Question: Following my dataframe, using dput():
'''
structure(list(year = 1984:2007, ger.90.10.ratio = c(3.1, 3.09,
2.98, 2.93, 2.98, 2.96, 2.95, 3.12, 3.16, 3.13, 3.24, 3.3, 3.28,
3.24, 3.24, 3.17, 3.23, 3.31, 3.63, 3.69, 3.75, 3.91, 4.1, 3.99
), kanzler = c(1L, 1L, 1L, 1L, 1L, 1L, 1L, 1L, 1L, 1L, 1L, 1L,
1L, 1L, 1L, 2L, 2L, 2L, 2L, 2L, 2L, 2L, 1L, 1L), wahljahr = c(0L,
0L, 1L, 0L, 0L, 0L, 1L, 0L, 0L, 0L, 1L, 0L, 0L, 0L, 1L, 0L, 0L,
0L, 1L, 0L, 0L, 1L, 0L, 0L), us.90.10.ratio = c(9.55, 9.69, 10.09,
10.23, 10.21, 9.99, 10.12, 10.22, 10.34, 10.64, 10.57, 10.11,
10.33, 10.6, 10.44, 10.42, 10.58, 10.63, 10.75, 11.22, 11.08,
11.17, 11.08, 11.18), us.80.20.ratio = c(4.36, 4.38, 4.49, 4.48,
4.45, 4.44, 4.42, 4.51, 4.6, 4.65, 4.68, 4.52, 4.61, 4.64, 4.65,
4.62, 4.56, 4.65, 4.69, 4.83, 4.76, 4.78, 4.84, 4.93), ger.ratio.diff = c(NA,
-0.0100000000000002, -0.11, -0.0499999999999998, 0.0499999999999998,
-0.02, -0.00999999999999979, 0.17, 0.04, -0.0300000000000002,
0.11, 0.0599999999999996, -0.02, -0.0399999999999996, 0, -0.0700000000000003,
0.0600000000000001, 0.0800000000000001, 0.32, 0.0600000000000001,
0.0600000000000001, 0.16, 0.19, -0.109999999999999), ger.ratio.change = c(0,
-0.0100000000000002, -0.11, -0.0499999999999998, 0.0499999999999998,
-0.02, -0.00999999999999979, 0.17, 0.04, -0.0300000000000002,
0.11, 0.0599999999999996, -0.02, -0.0399999999999996, 0, -0.0700000000000003,
0.0600000000000001, 0.0800000000000001, 0.32, 0.0600000000000001,
0.0600000000000001, 0.16, 0.19, -0.109999999999999)), row.names = c(NA,
-24L), .Names = c("year", "ger.90.10.ratio", "kanzler", "wahljahr",
"us.90.10.ratio", "us.80.20.ratio", "ger.ratio.diff", "ger.ratio.change"
), class = "data.frame")
'''
What I want to do is to create a lineplot that changes the line style depending on the value of a third variable.
It should look like the following plot
In words:
In the above dataframe I would like to plot ger.90.10.ratio against year and change the style of the line depending on the values in the kanzler-column.
I have searched everywhere (maybe my google-fu is bad?) but I'd really like to know if that is possible in R.
Thanks for your help, greatly appreciated!
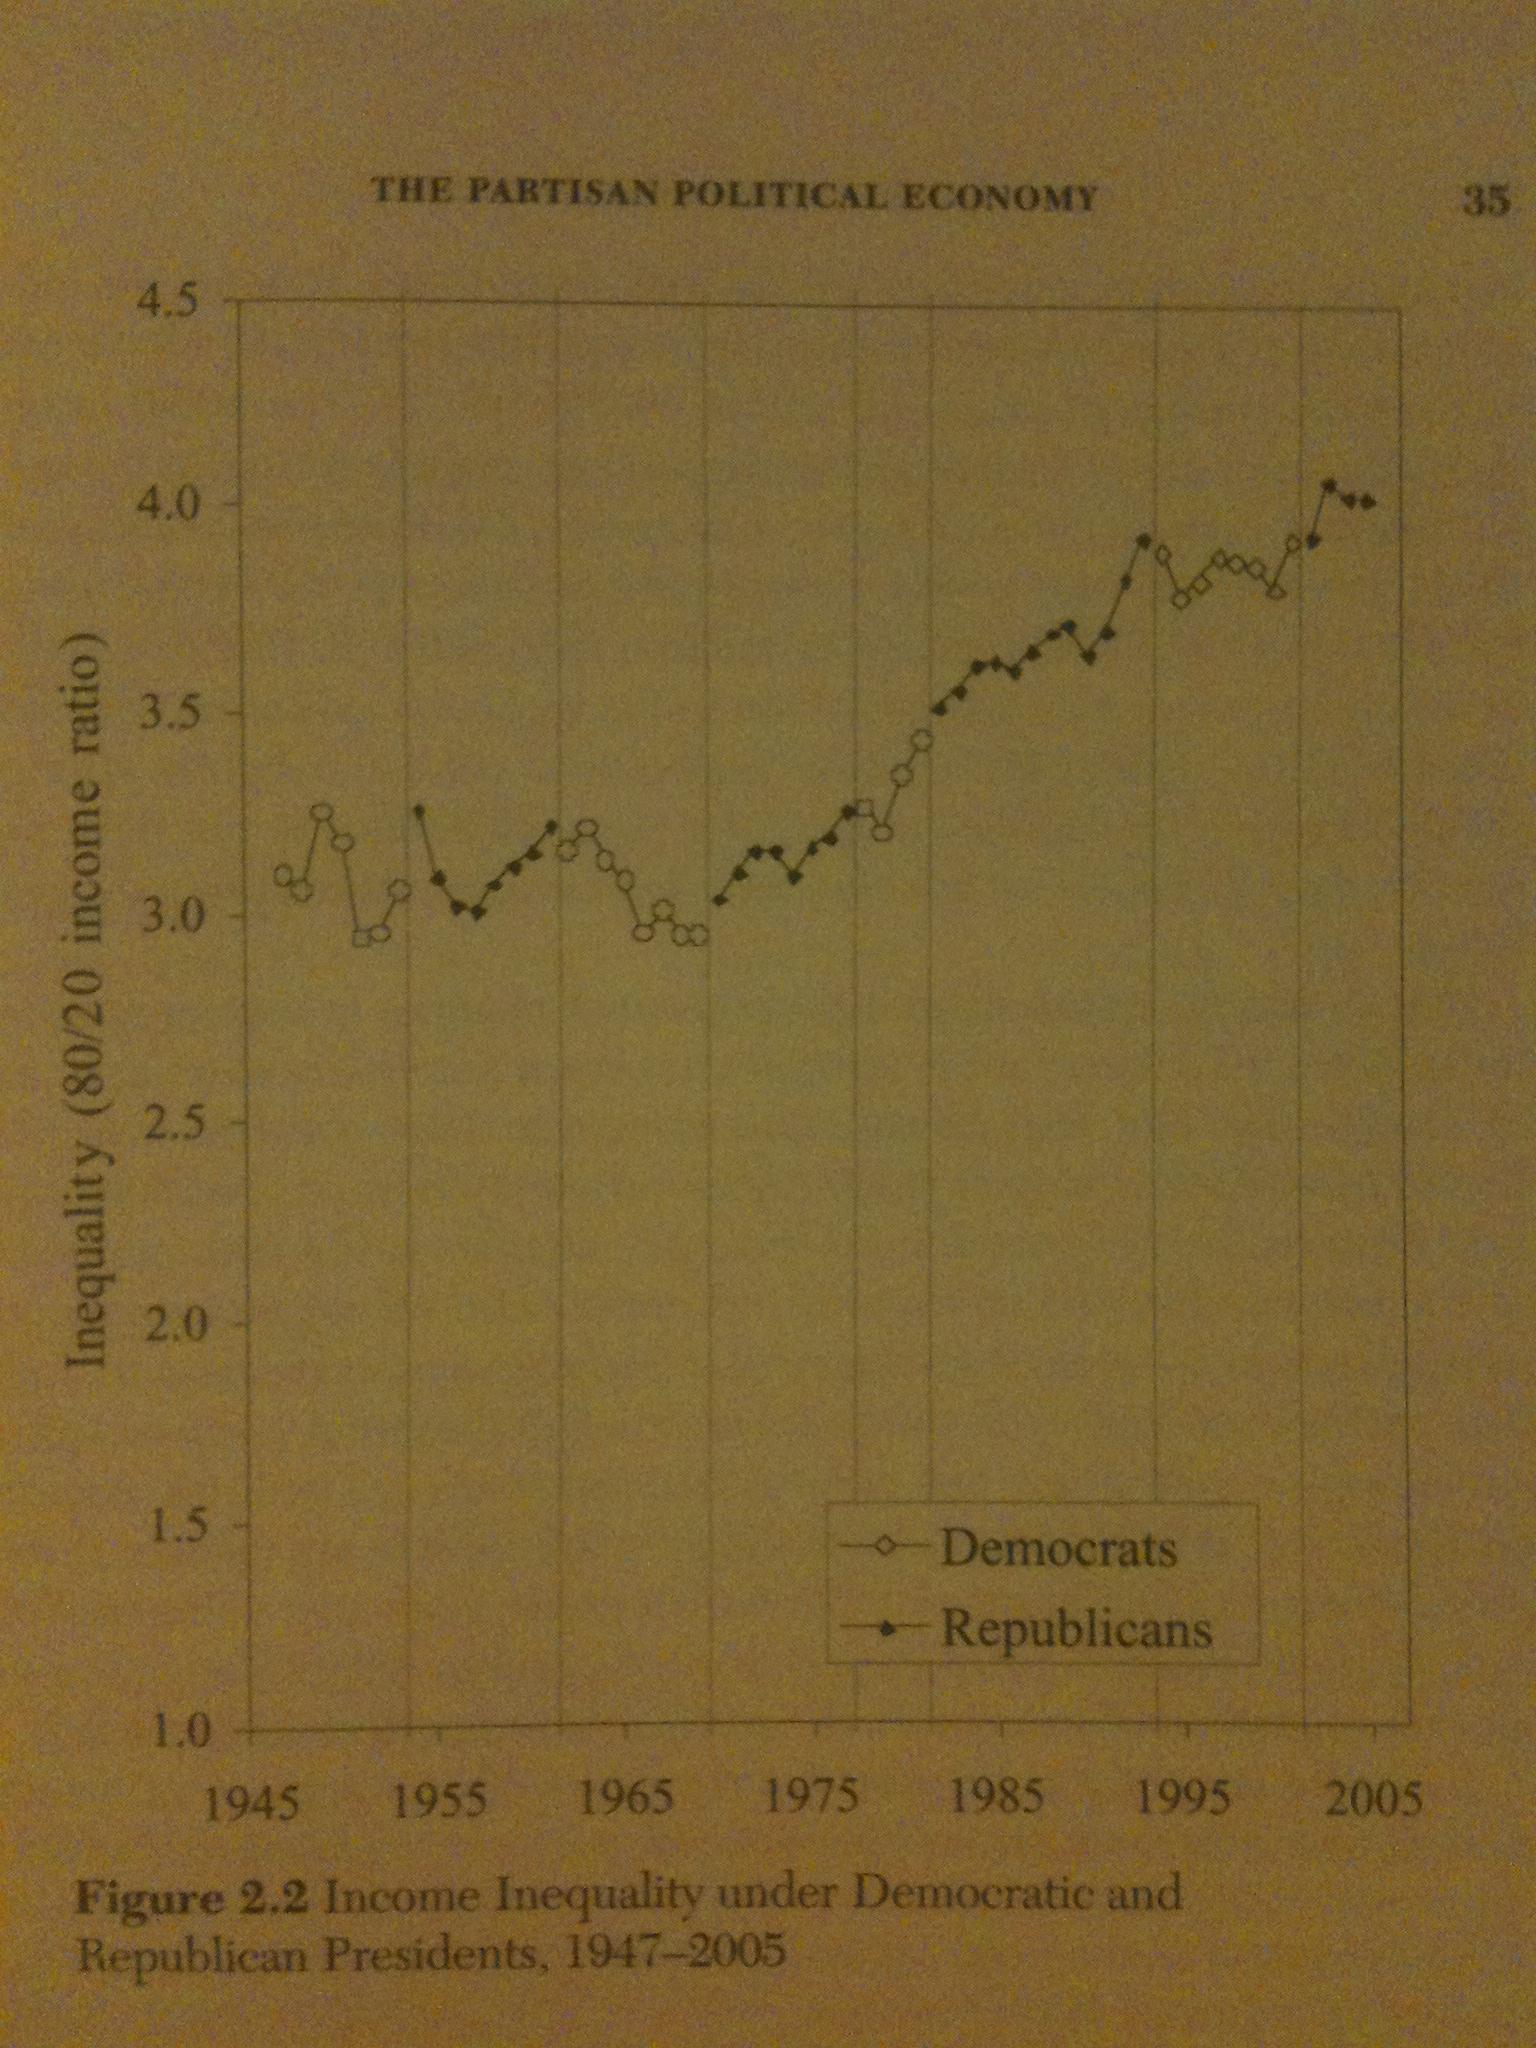
Answer: R's base graphics don't allow for changing line properties (type/dash pattern, colour, etc.) mid-line, so you have to split the data and use 'lines()' on the pieces, or 'segments()'.
This is not a full solution but it's a start:
Set graphics parameters (unnecessary but I like it):
'''
par(las=1,bty="l")
'''
Generate a variable for splitting (we want each segment differentiated):
'''
dat <- transform(dat,k2=c(0,cumsum(diff(kanzler)!=0)))
'''
Split up the data:
'''
s <- split(dat,dat$k2)
'''
Set up an empty plot:
'''
plot(ger.90.10.ratio~year,data=dat,type="n")
'''
Add the lines for each piece:
'''
invisible(lapply(s,
function(x) with(x,lines(year,ger.90.10.ratio,col=kanzler))))
'''

You can do this slightly more compactly (as usual) in 'ggplot2', but the 'k2' variable we set up is still useful:
'''
library("ggplot2")
qplot(year,ger.90.10.ratio,data=dat,colour=factor(kanzler),
group=k2,geom="line")
'''